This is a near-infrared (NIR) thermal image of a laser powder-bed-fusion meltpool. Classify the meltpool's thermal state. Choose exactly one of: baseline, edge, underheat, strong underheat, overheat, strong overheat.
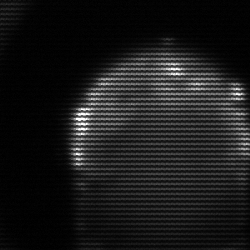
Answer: edge